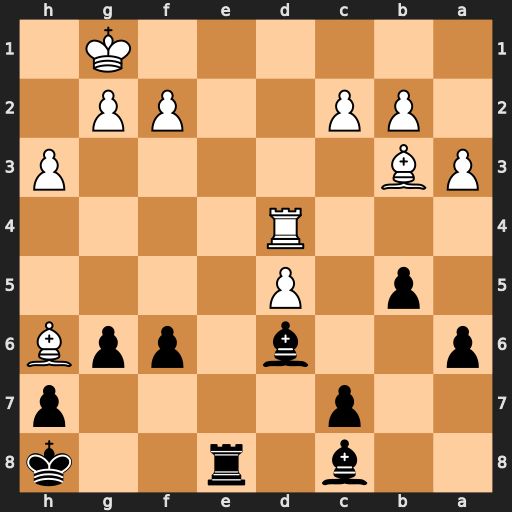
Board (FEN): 2b1r2k/2p4p/p2b1ppB/1p1P4/3R4/PB5P/1PP2PP1/6K1
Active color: b
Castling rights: -
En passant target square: -
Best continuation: Re1#